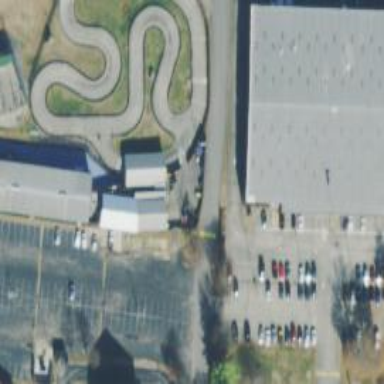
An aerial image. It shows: Motor sport raceway.